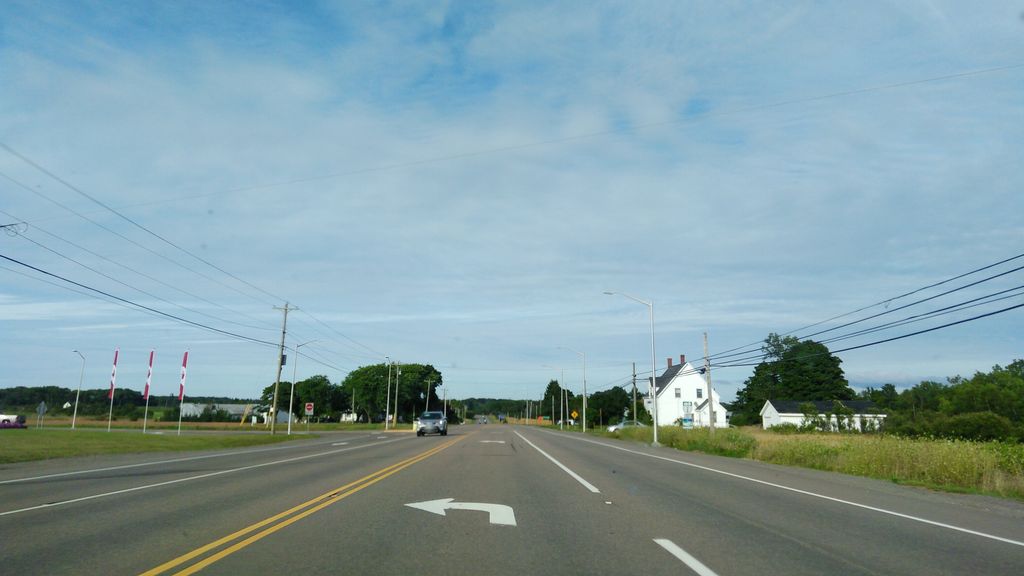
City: charlottetown